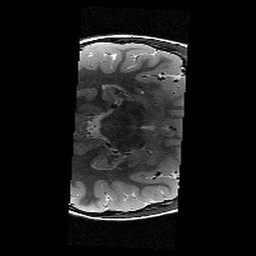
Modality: T2w
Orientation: axial
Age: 12
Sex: female
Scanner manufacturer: siemens
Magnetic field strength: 3 T
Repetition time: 9.23 s
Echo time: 0.067 s